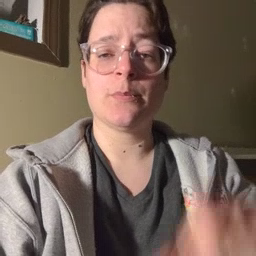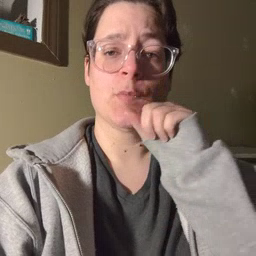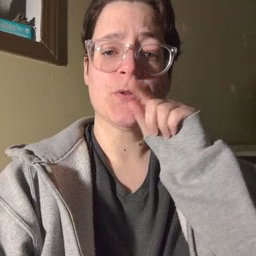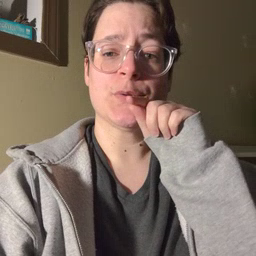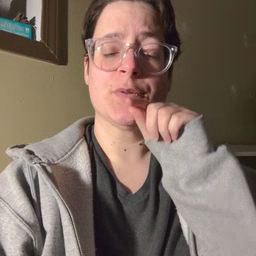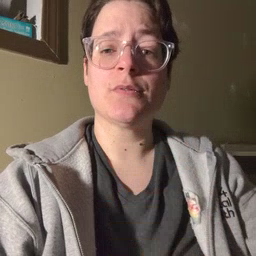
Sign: bird